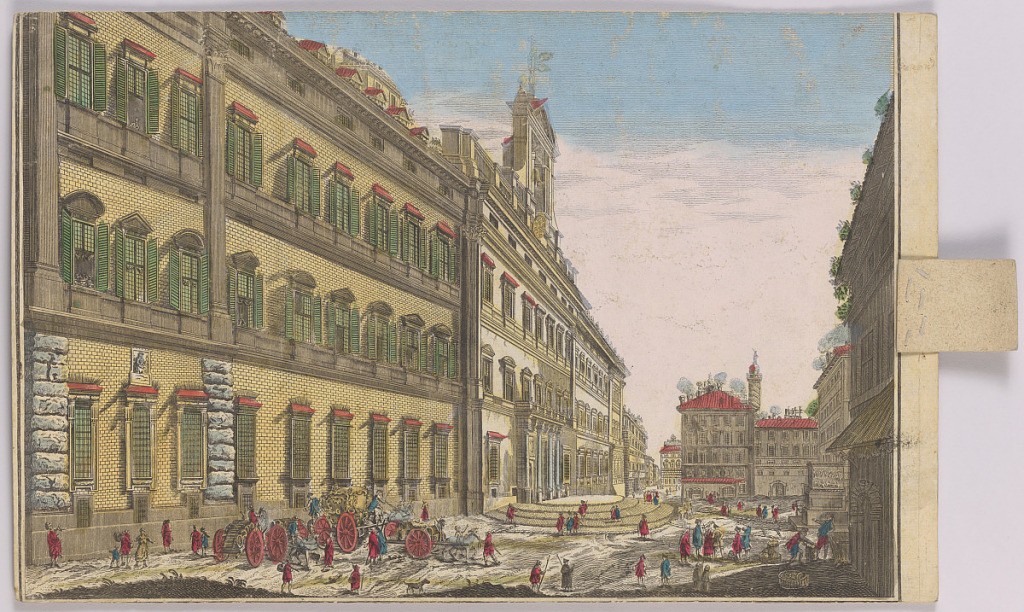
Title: Peep-Show Print
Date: mid-18th century
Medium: Engraving and brush and wash on paper
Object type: Print
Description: Peep-show print